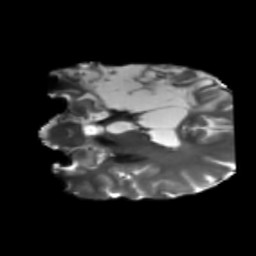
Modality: T2w
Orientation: coronal
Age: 40
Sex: male
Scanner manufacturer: siemens
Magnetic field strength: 3 T
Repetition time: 5.47 s
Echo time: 0.0854 s